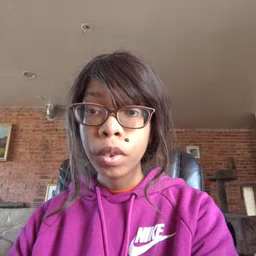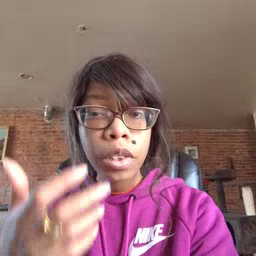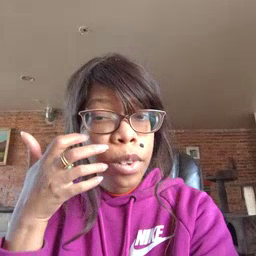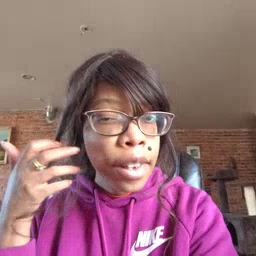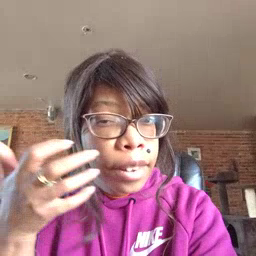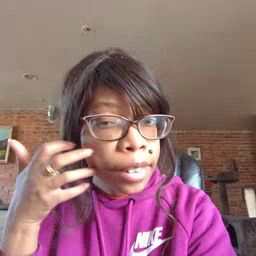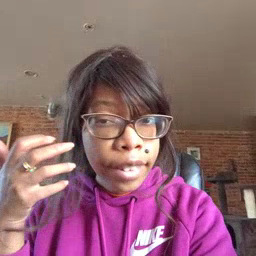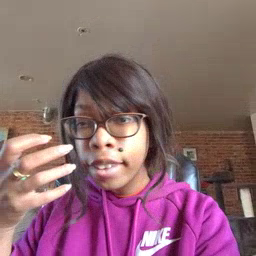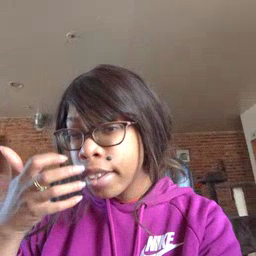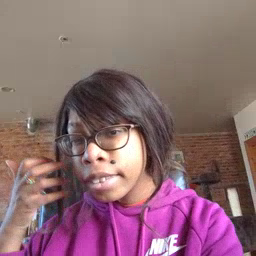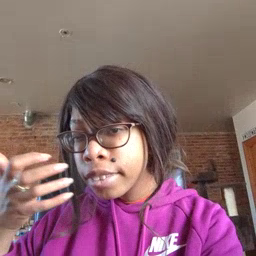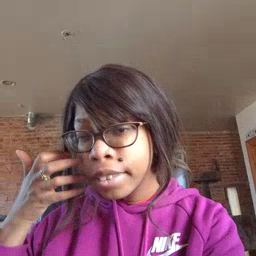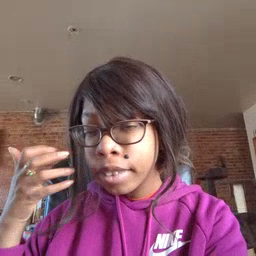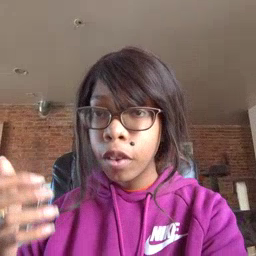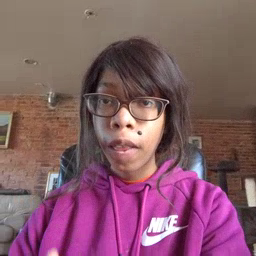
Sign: tiger